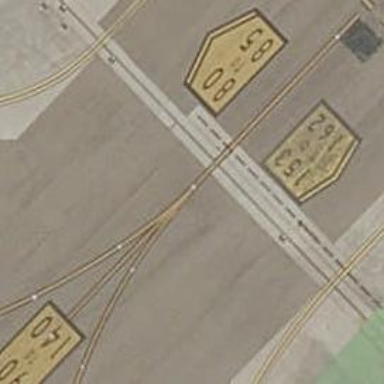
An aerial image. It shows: Image of taxiway at airport.